Question: Okay, so I've just gotten around to checking out Laravel 4.1, I've hit a problem and I don't understand why? The problem is that I get this message on the screen "Whoops, looks like something went wrong." but I haven't really done anything. I've created a view, a controller and added a route and this is what is in these files
'''
<h1>Author's home page</h1>
'''
'''
class AuthorsController extends BaseController {
public $restful = true;
public function getIndex () {
return View::make('authors.index'); //authors.index because it's in the authors folder within the views folder
}
}
'''
and
'''
Route::get('authors', 'AuthorsController@getIndex');
'''
So logic dictates that when I go to the authors URL it should load the getIndex function within the AurhorsController page and show the index.blade.php file which is in views > authors.
If so then I have no idea why this is not working! any help would be appreciated. Thanks in advance.
This is the actual error
'''
throw new NotFoundHttpException();
'''

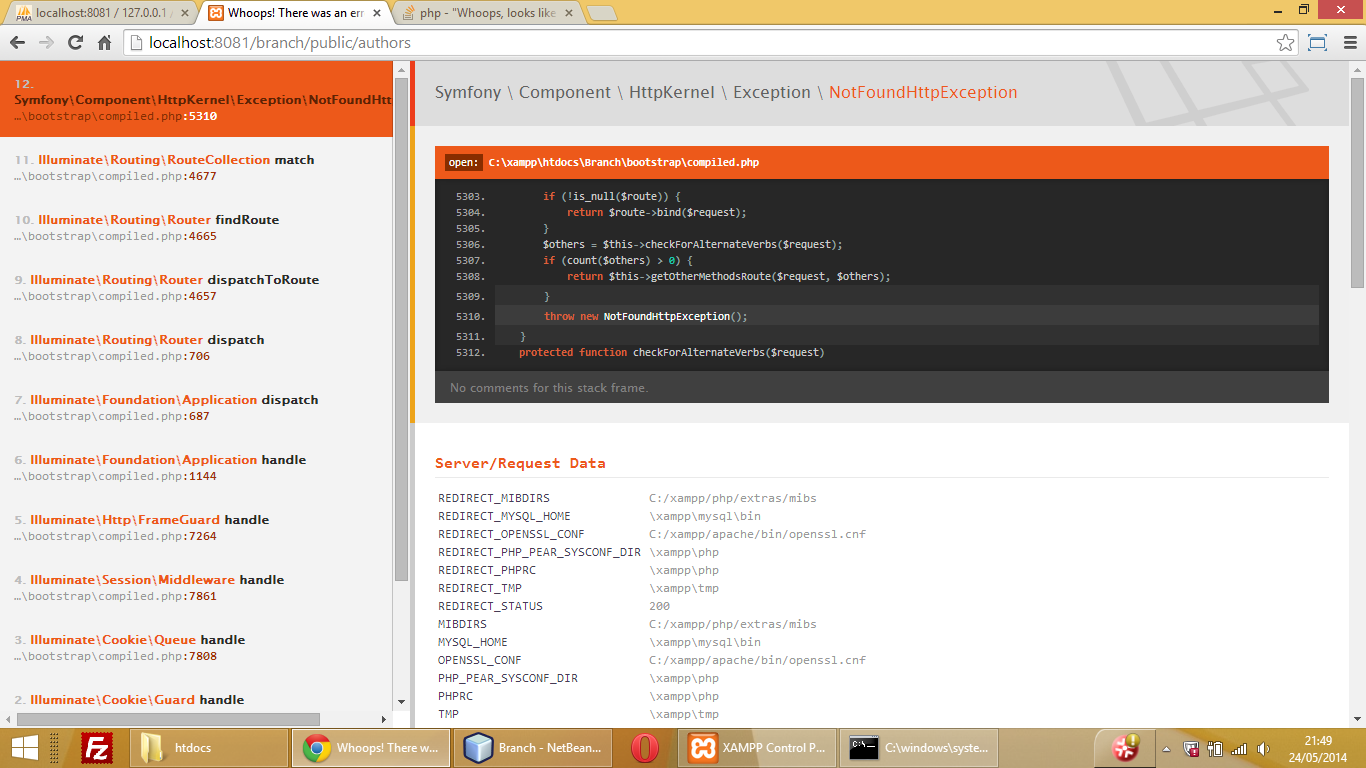
Answer: You should remove 'public $restful = true;' but it's not a problem for 'NotFoundHttpException'
'''
// Path: app/controllers/AuthorsController.php
class AuthorsController extends BaseController {
// public $restful = true;
public function getIndex () {
return View::make('authors.index');
}
}
'''
According to your 'route' given below:
'''
Route::get('authors', 'AuthorsController@getIndex');
'''
It should work if you make a 'GET' request, make sure you made the request from browser's address bar and 'url' was like 'yourdomain.dev/authors' or 'http://localhost/yourapp/authors'. Also you may run following command from command prompt/terminal (within your project directory):
'''
composer dump-autoload
'''